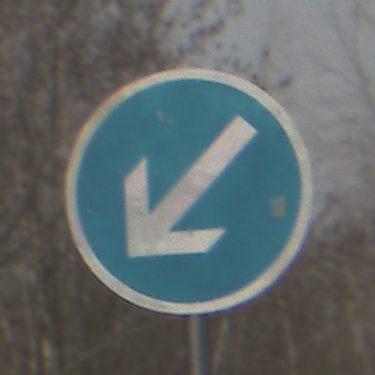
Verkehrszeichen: VorgeschriebeneVorbeifahrtLinks
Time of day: MorningAfternoon
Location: Outdoor (Nature)
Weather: PartlyCloudy
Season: Winter
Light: Natural